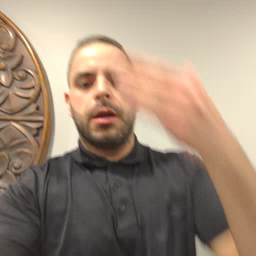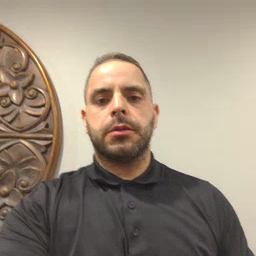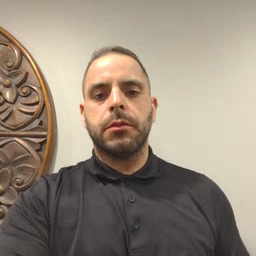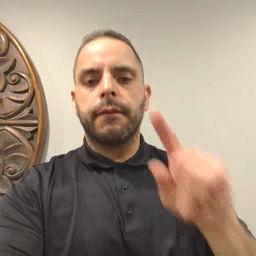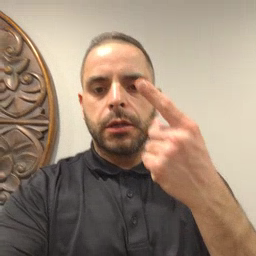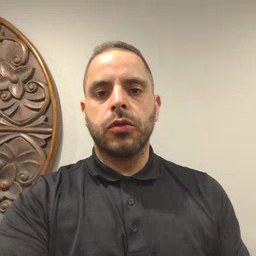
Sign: first